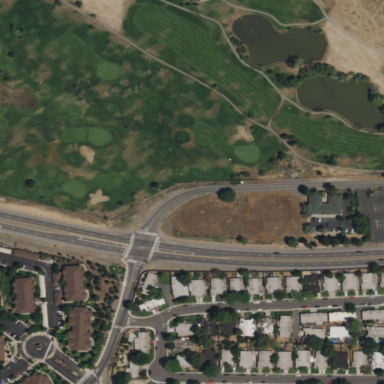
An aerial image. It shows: Rough grassy area used for golf.